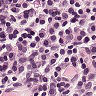
Metastatic tissue present: no